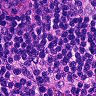
Metastatic tissue present: no